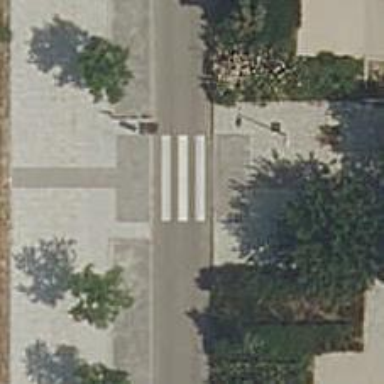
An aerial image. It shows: Uncontrolled crossing on the road.